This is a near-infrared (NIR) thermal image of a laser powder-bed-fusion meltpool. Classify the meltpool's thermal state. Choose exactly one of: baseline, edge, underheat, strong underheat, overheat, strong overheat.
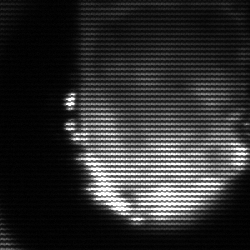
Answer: baseline